Question: I have created a dynamic table based on user input and selecting the cells using jquery. Now i want to merge the selected cells using jquery.
Thanks, Regards.
'''
function CreateTable() {
var rowCtr;
var cellCtr;
var rowCnt;
var cellCnt;
var myTableDiv = document.getElementById("myDynamicTable");
var table = document.createElement('Table');
table.border = '1';
table.id = 'myTable';
var tableBody = document.createElement('Tbody');
table.appendChild(tableBody);
rowCnt = document.getElementById('txtrows').value;
cellCnt = document.getElementById('txtcols').value;
for (var rowCtr = 0; rowCtr < rowCnt; rowCtr++) {
var tr = document.createElement('tr');
tableBody.appendChild(tr);
for (var cellCtr = 0; cellCtr < cellCnt; cellCtr++) {
var td = document.createElement('td');
td.width = '120';
td.appendChild(document.createTextNode("Row:" + rowCtr + " Column:" + cellCtr));
tr.appendChild(td);
}
}
myTableDiv.appendChild(table);
$(document).ready(function () {
$('#myTable td').click(function () {
var selected = $(this).hasClass('highlited');
$('#myTable tr').removeClass('highlited');
if (!selected)
$(this).addClass('highlited');
});
});
});
}
'''
UI :

on clicking the merge button selected cells should be merged.
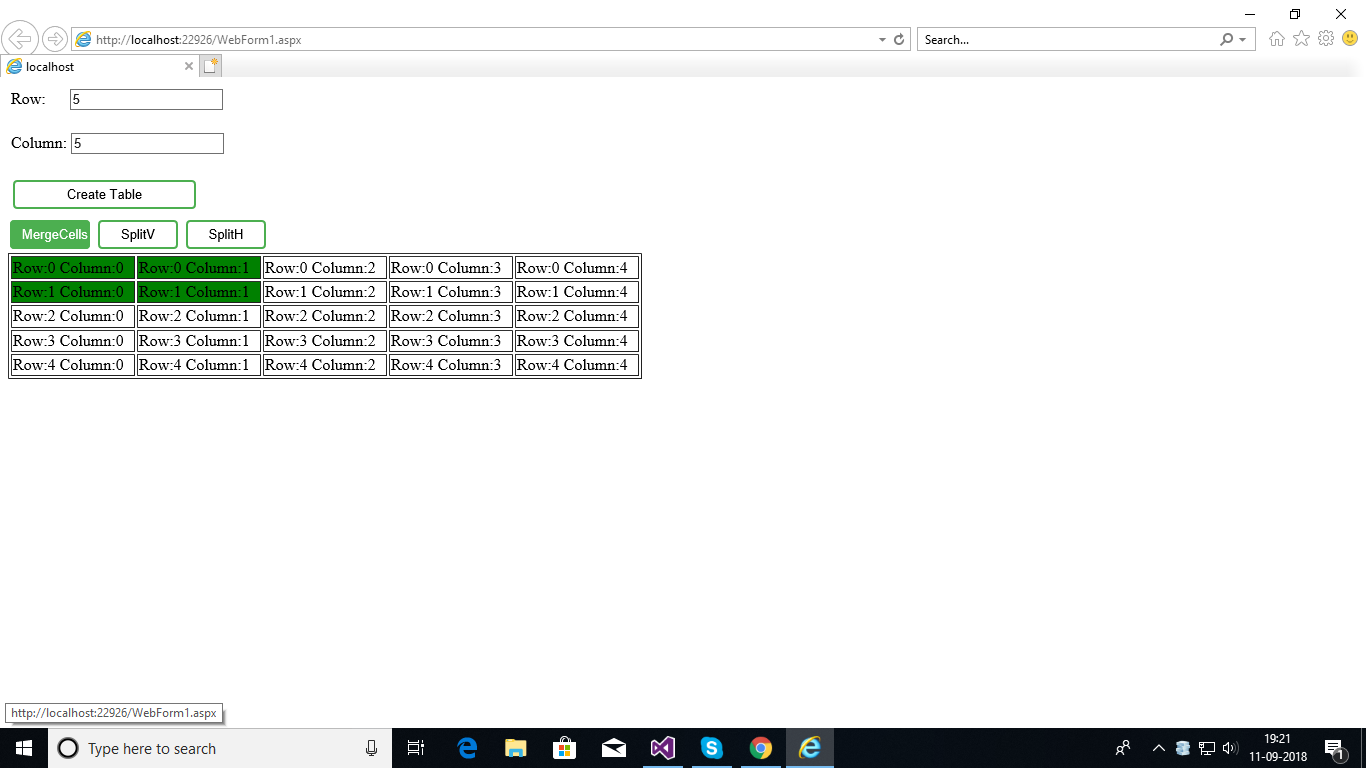
Answer: '''
var StartTD = null;
var StartIndex = null;
var EndTD = null;
var EndIndex = null;
$().ready(function() {
$("td").unbind("mousedown").bind("mousedown", function() {
$("table td").css("background-color", "");
StartTD = $(this);
var y = $(this).index();
var x = $(this).parent().index();
StartIndex = {
x: x,
y: y
};
});
$("td").unbind("mouseup").bind("mouseup", function() {
EndTD = $(this);
var y = $(this).index();
var x = $(this).parent().index();
EndIndex = {
x: x,
y: y
};
SelectTD(StartIndex, EndIndex, "green");
});
$("#btMerge").click(function() {
MergeCell(StartIndex, EndIndex);
MergeCell(EndIndex, StartIndex);
});
});
function SelectTD(StartIndex, EndIndex, Color) {
var MinX = null;
var MaxX = null;
var MinY = null;
var MaxY = null;
if (StartIndex.x < EndIndex.x) {
MinX = StartIndex.x;
MaxX = EndIndex.x;
} else {
MinX = EndIndex.x;
MaxX = StartIndex.x;
};
if (StartIndex.y < EndIndex.y) {
MinY = StartIndex.y;
MaxY = EndIndex.y;
} else {
MinY = EndIndex.y;
MaxY = StartIndex.y;
};
StartIndex = {
x: MinX,
y: MinY
};
EndIndex = {
x: MaxX,
y: MaxY
};
for (var i = MinX; i <= MaxX; i++) {
for (var j = MinY; j <= MaxY; j++) {
var SelectTR = $("table tr").eq(i);
$("td", SelectTR).eq(j).css("background-color", Color);
}
}
}
function MergeCell(StartIndex, EndIndex) {
var Colspan = null;
var Rowspan = null;
console.log(StartIndex, EndIndex)
Rowspan = EndIndex.x - StartIndex.x + 1;
Colspan = EndIndex.y - StartIndex.y + 1;
var IndexTR = $("table tr").eq(StartIndex.x);
$("td", IndexTR).eq(StartIndex.y).attr("colspan", Colspan).attr("rowspan",
Rowspan);
for (var i = StartIndex.x; i <= EndIndex.x; i++) {
for (var j = StartIndex.y; j <= EndIndex.y; j++) {
if (i == StartIndex.x && j == StartIndex.y) continue;
var SelectTR = $("table tr").eq(i);
$("td", SelectTR).eq(j).hide();
}
}
}
'''
'''
table {
width: 80%;
}
table td {
border: 1px solid #97B4D1;
text-align: center;
cursor: pointer;
}
'''
'''
<script src="https://ajax.googleapis.com/ajax/libs/jquery/2.1.1/jquery.min.js"></script>
<table cellspacing="0" cellpadding="0" border="0">
<tr>
<td>1</td>
<td>2</td>
<td>3</td>
<td>4</td>
<td>5</td>
</tr>
<tr>
<td>1</td>
<td>2</td>
<td>3</td>
<td>4</td>
<td>5</td>
</tr>
<tr>
<td>1</td>
<td>2</td>
<td>3</td>
<td>4</td>
<td>5</td>
</tr>
<tr>
<td>1</td>
<td>2</td>
<td>3</td>
<td>4</td>
<td>5</td>
</tr>
<tr>
<td>1</td>
<td>2</td>
<td>3</td>
<td>4</td>
<td>5</td>
</tr>
</table>
<input id="btMerge" type="button" value="Merge cells" />
'''